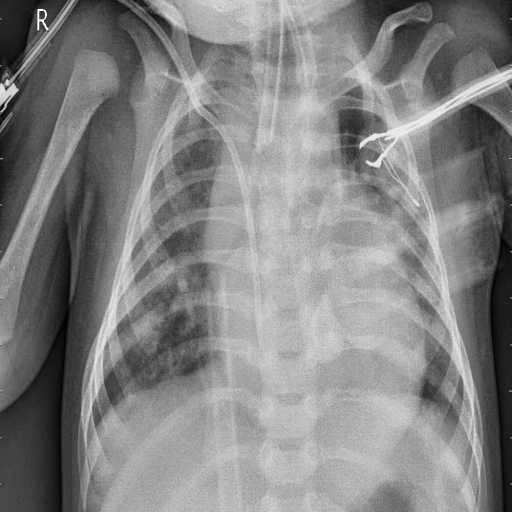
Finding: PNEUMONIA